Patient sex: M
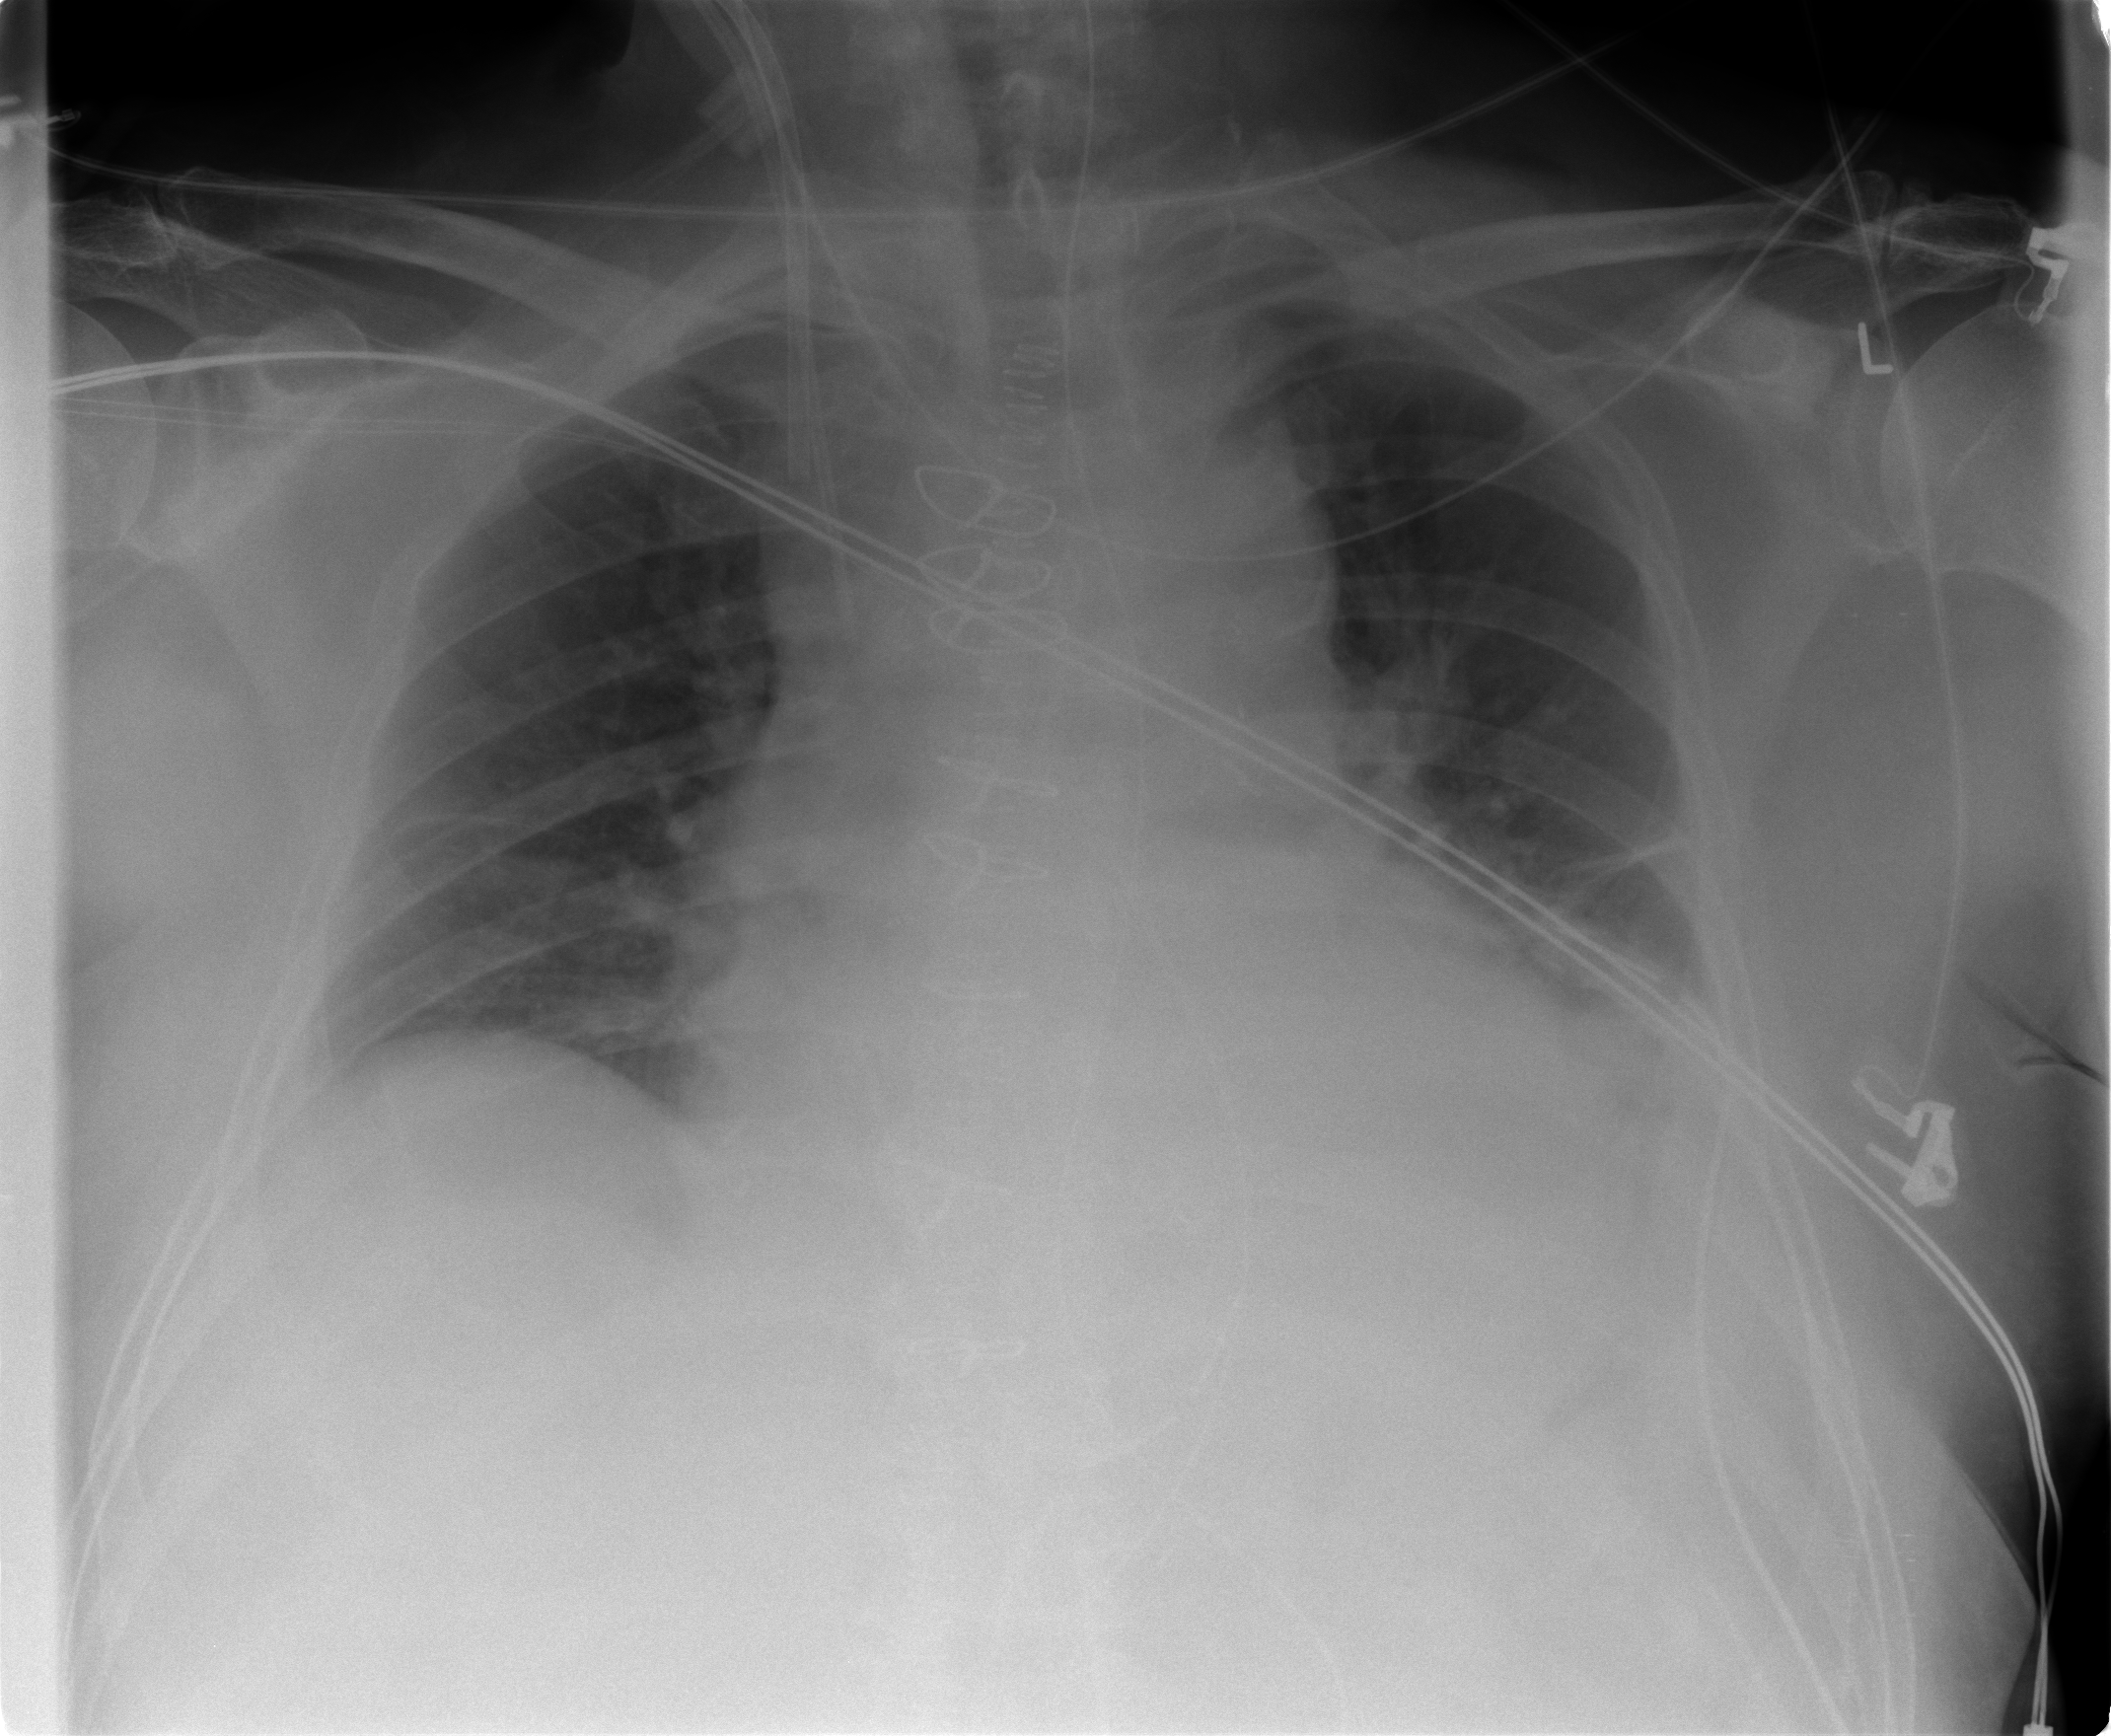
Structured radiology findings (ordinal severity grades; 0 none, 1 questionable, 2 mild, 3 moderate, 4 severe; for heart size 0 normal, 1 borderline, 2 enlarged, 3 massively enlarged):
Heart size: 2
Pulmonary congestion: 2
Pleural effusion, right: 1
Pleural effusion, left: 2
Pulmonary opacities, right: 0
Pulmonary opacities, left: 0
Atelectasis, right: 1
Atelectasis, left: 3